Aerial crown-view tile of a tropical tree (Barro Colorado Island, Panama), acquired 20250616:
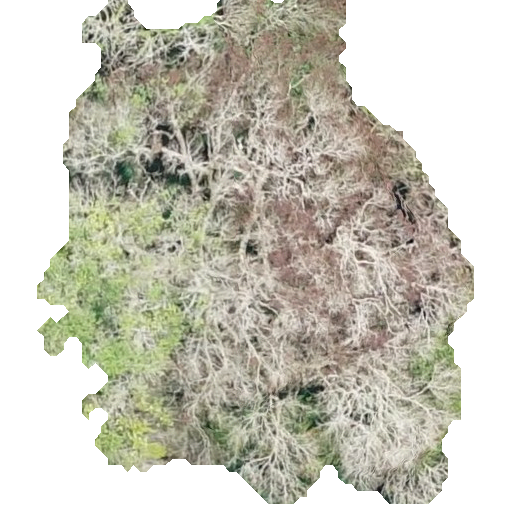
Species: Sloanea terniflora
GBIF accepted scientific name: Sloanea terniflora
Crown area: 237.839 m²